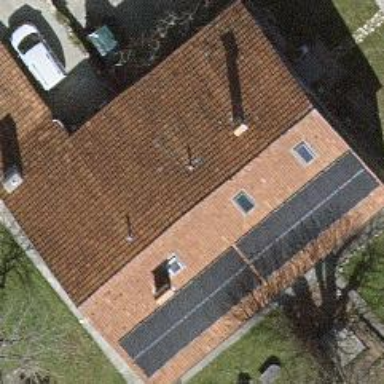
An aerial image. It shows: Building with gabled roof.